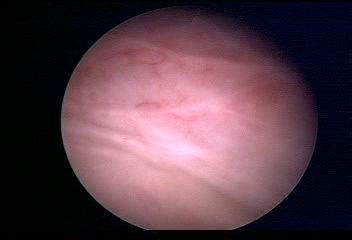
Modality: WLC
Class: Normal mucosa
Bladder cancer association: No